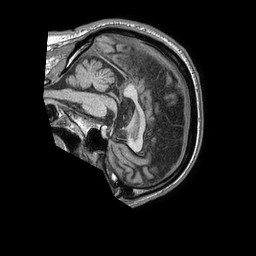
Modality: T1w
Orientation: sagittal
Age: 81
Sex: male
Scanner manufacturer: philips
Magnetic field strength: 1.5 T
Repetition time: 0.007748 s
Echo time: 0.003609 s